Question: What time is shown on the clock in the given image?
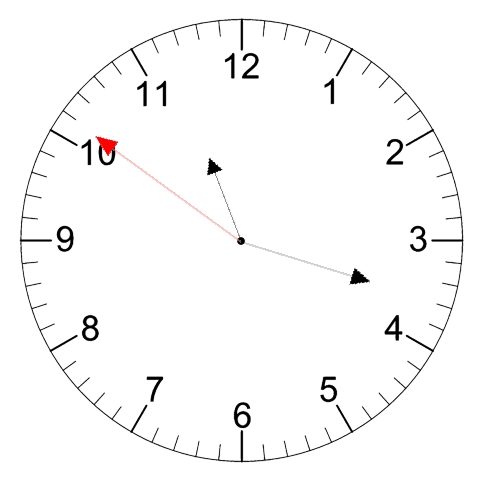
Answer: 11:17:51